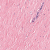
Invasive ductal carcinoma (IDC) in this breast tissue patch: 0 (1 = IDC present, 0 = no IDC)